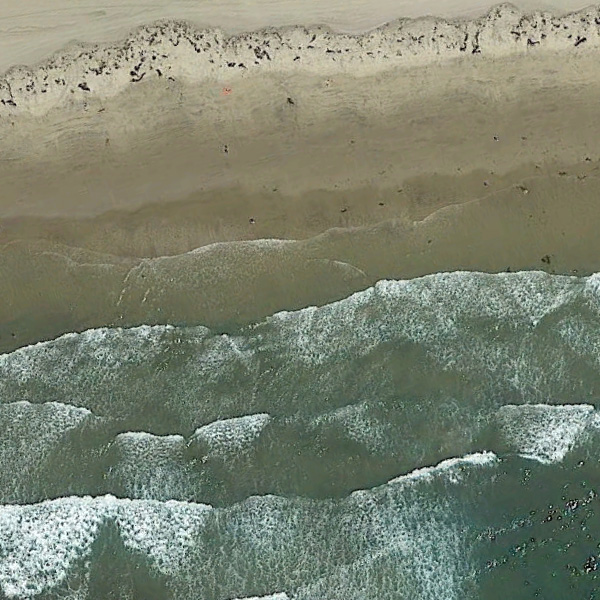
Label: Beach